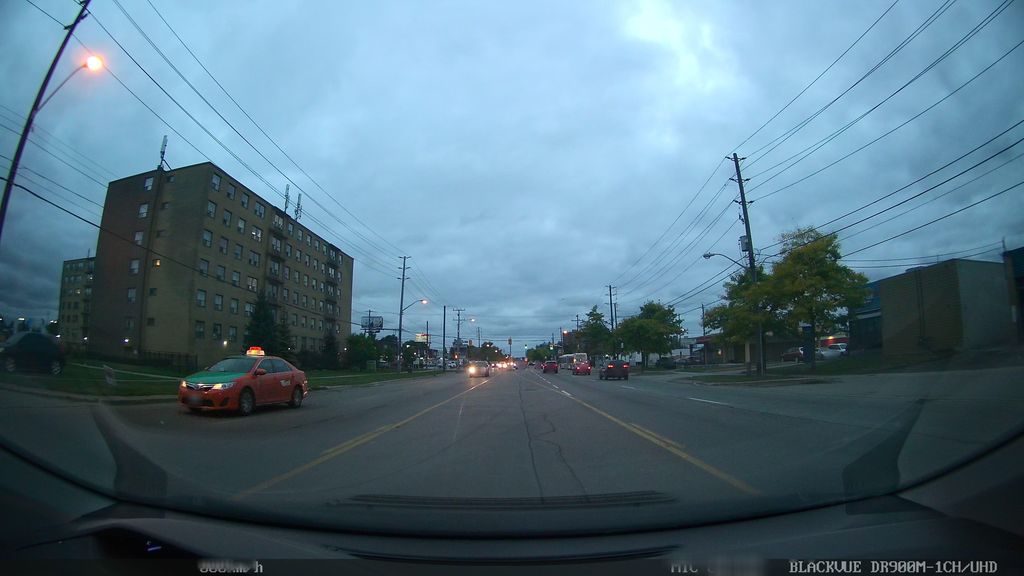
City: toronto